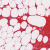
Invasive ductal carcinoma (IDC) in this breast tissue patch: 0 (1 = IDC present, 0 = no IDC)